Question: I'm working on a project with matlab where I have to compare two (Higher Order) Ambisonics impulse responses. I've calculated the FFT and plotted the smoothed energy of both signals over frequency:

They seem to be correlated but I want to find a value to estimate the similarity. I can't use the function 'xcorr' because my signals are 'N'x25 instead of 'N'x1.
Assume that 'a' and 'b' are my signals, both are 8000x25 matrices:
'''
fs = 48e3;
fft1 = fft(a);
fft2 = fft(b);
l1 = length(a);
l2 = length(b);
% calculating frequencies
f = fs*(0:(l1/2))/l1;
% calculating single sided spectrum for both signals
P1 = 10*log10(abs(fft1).^2);
P1 = P1(1:l1/2+1);
P1(2:end-1) = 2*P1(2:end-1);
P2 = 10*log10(abs(fft2).^2);
P2 = P2(1:l2/2+1);
P2(2:end-1) = 2*P2(2:end-1);
% plotting both spectra
figure; plot(f,smooth(P1,150)); hold on; plot(f,smooth(P2,150)); grid on
'''
So I have 25 values per time (let's say each one of them represent a channel of my signal). So 'xcorr' will allow me to compare one channel with another one. What I need to do is to compare the signal as a whole entity because every channel has spatial information that is important to the signal. So comparing one channel with the other won't lead me to an exact statement about the similarity.
I would appreciate your help and advice on how to compare these signals.
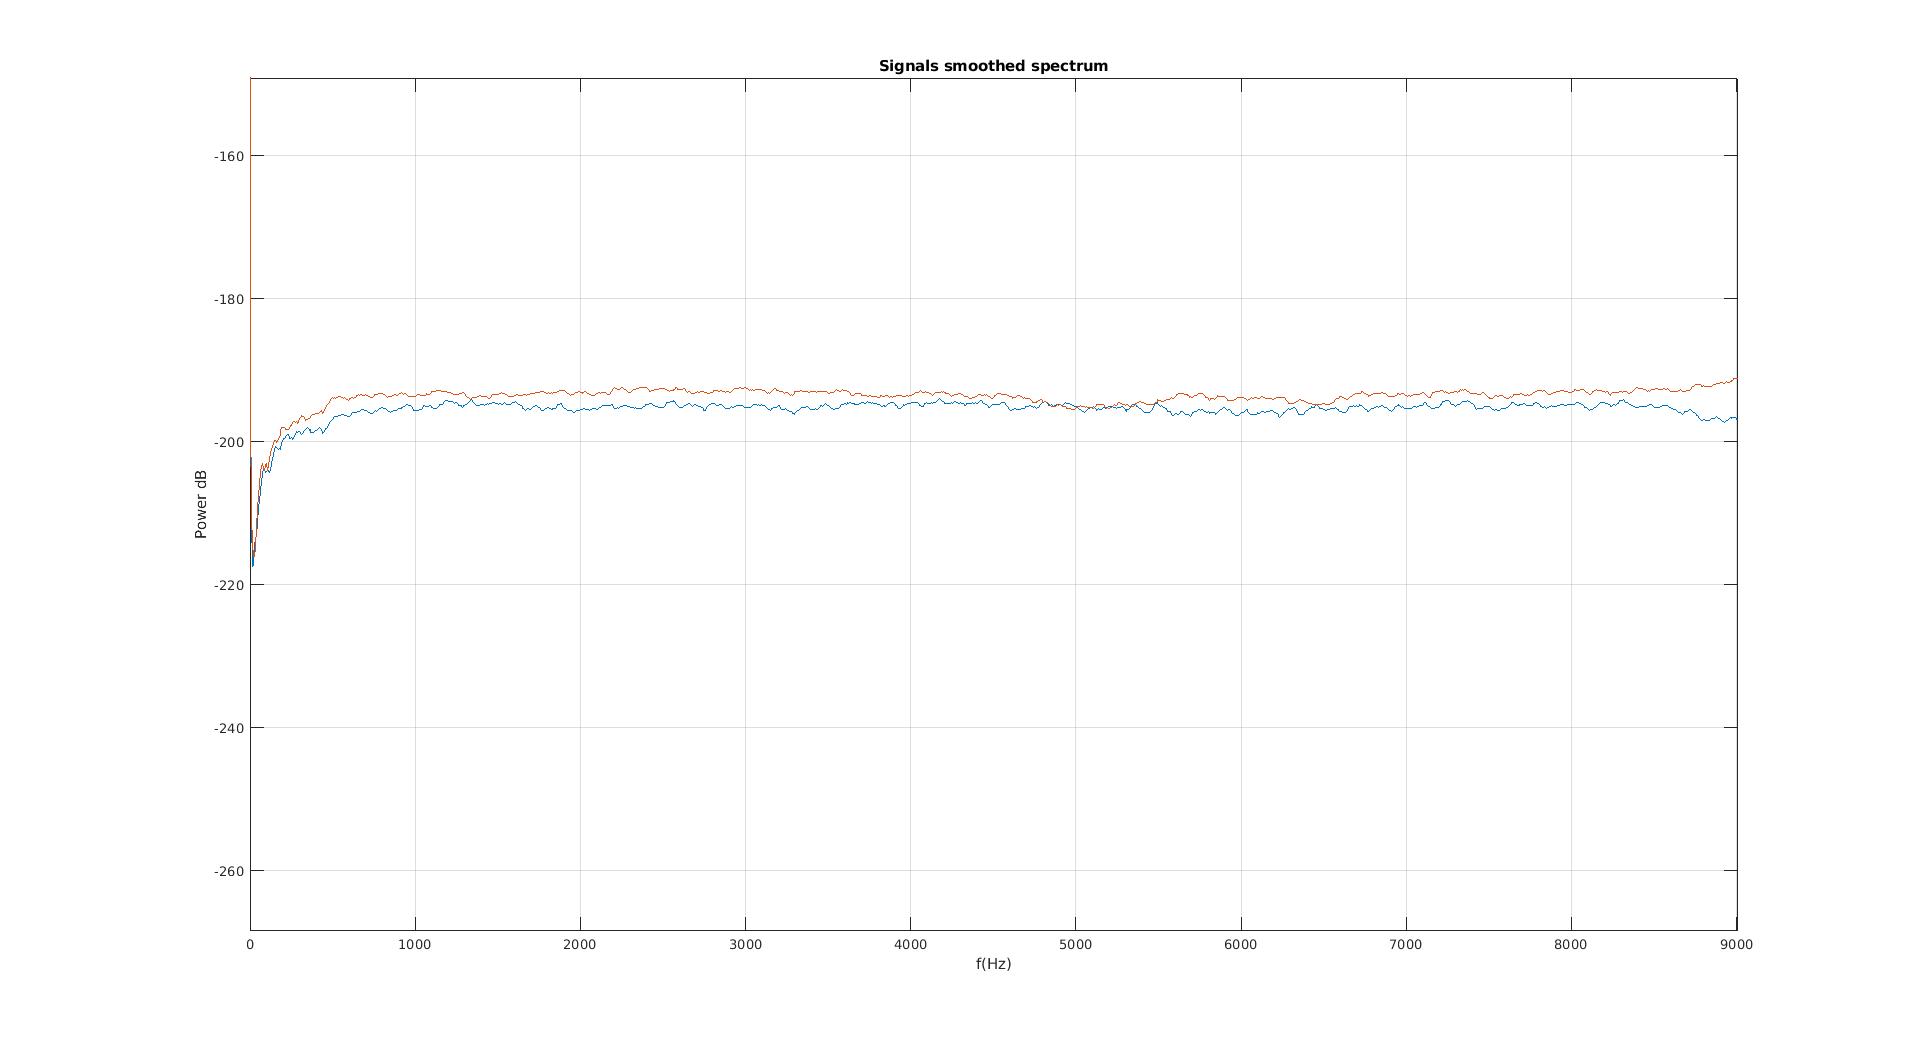
Answer: There are many ways to compare signals. Let's distinguish two main options first: (1) the signals should be compared at each time point, without shifting, or (2) the signals should be compared in a time-invariant manner, allowing a shift of the one with respect to the other.
---
typically comes down to a cross-correlation function, such as computed by 'xcorr'. The value of the maximum of this function indicates the correlation under a time shift that maximizes the correlation. That is, we shift one signal in time to find the position where it maximally correlates with the other, then quantify that correlation. It can be computed as follows:
'''
sim = max(ifft(fft(a).*conj(fft(b))));
'''
The above computes the correlation for each channel of 'a' and 'b' independently, producing a value for each channel. Since you want to compare all channels of 'a' to all channels of 'b', you need to set up a matrix. A simple way to do this is using the new implicit singleton expansion in MATLAB:
'''
b = reshape(b,[],1,25);
sim = max(ifft(fft(a).*conj(fft(b))));
sim = squeeze(sim);
'''
The above produces a 25x25 matrix of correlations. If you get an error computing it, you probably have an older version of MATLAB. This more ugly bit of code does the same thing:
'''
b = reshape(b,[],1,25);
sim = max(ifft(bsxfun(@times,fft(a),conj(fft(b)))));
sim = squeeze(sim);
'''
---
is more interesting because there are so many more options besides correlation: (root) mean square error, mean absolute error, <URL>, and a long list of etceteras. Some of these are trivial to compute, some are more complicated. But even the most complicated one you can compute for all combinations of channels using two 'for' loops:
'''
sim = zeros(25,25);
for ii = 1:25
for jj = 1:25
sim(ii,jj) = similarity_function(a(:,ii),b(:,jj)); % whatever you want to fill in here!
end
end
'''
It depends very much on the characteristic of the signals, which measure is going to be most useful. If you're interested in something simple like the root mean square error, it can be computed for each pair again using implicit singleton expansion:
'''
b = reshape(b,[],1,25);
sim = sqrt(mean((a-b).^2));
sim = squeeze(sim);
'''
---
, we need to reduce the 25x25 matrix of pairwise channel comparisons to a single measure. Again, there are different options. One possibility is to simply look at the two most similar channels, or two most dissimilar channels:
'''
max(sim(:))
min(sim(:))
'''
or we can take some statistic related to all combinations:
'''
mean(sim(:))
median(sim(:))
sum(sim(:))
sqrt(mean(sim(:).^2));
'''
The other option is to find the channel in 'b' that best matches each channel in 'a':
'''
sim = min(sim,[],2);
'''
This returns a value for each of the channels of 'a'. Again, you can take the maximum or minimum value, or compute any other statistic as discussed earlier.